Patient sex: M
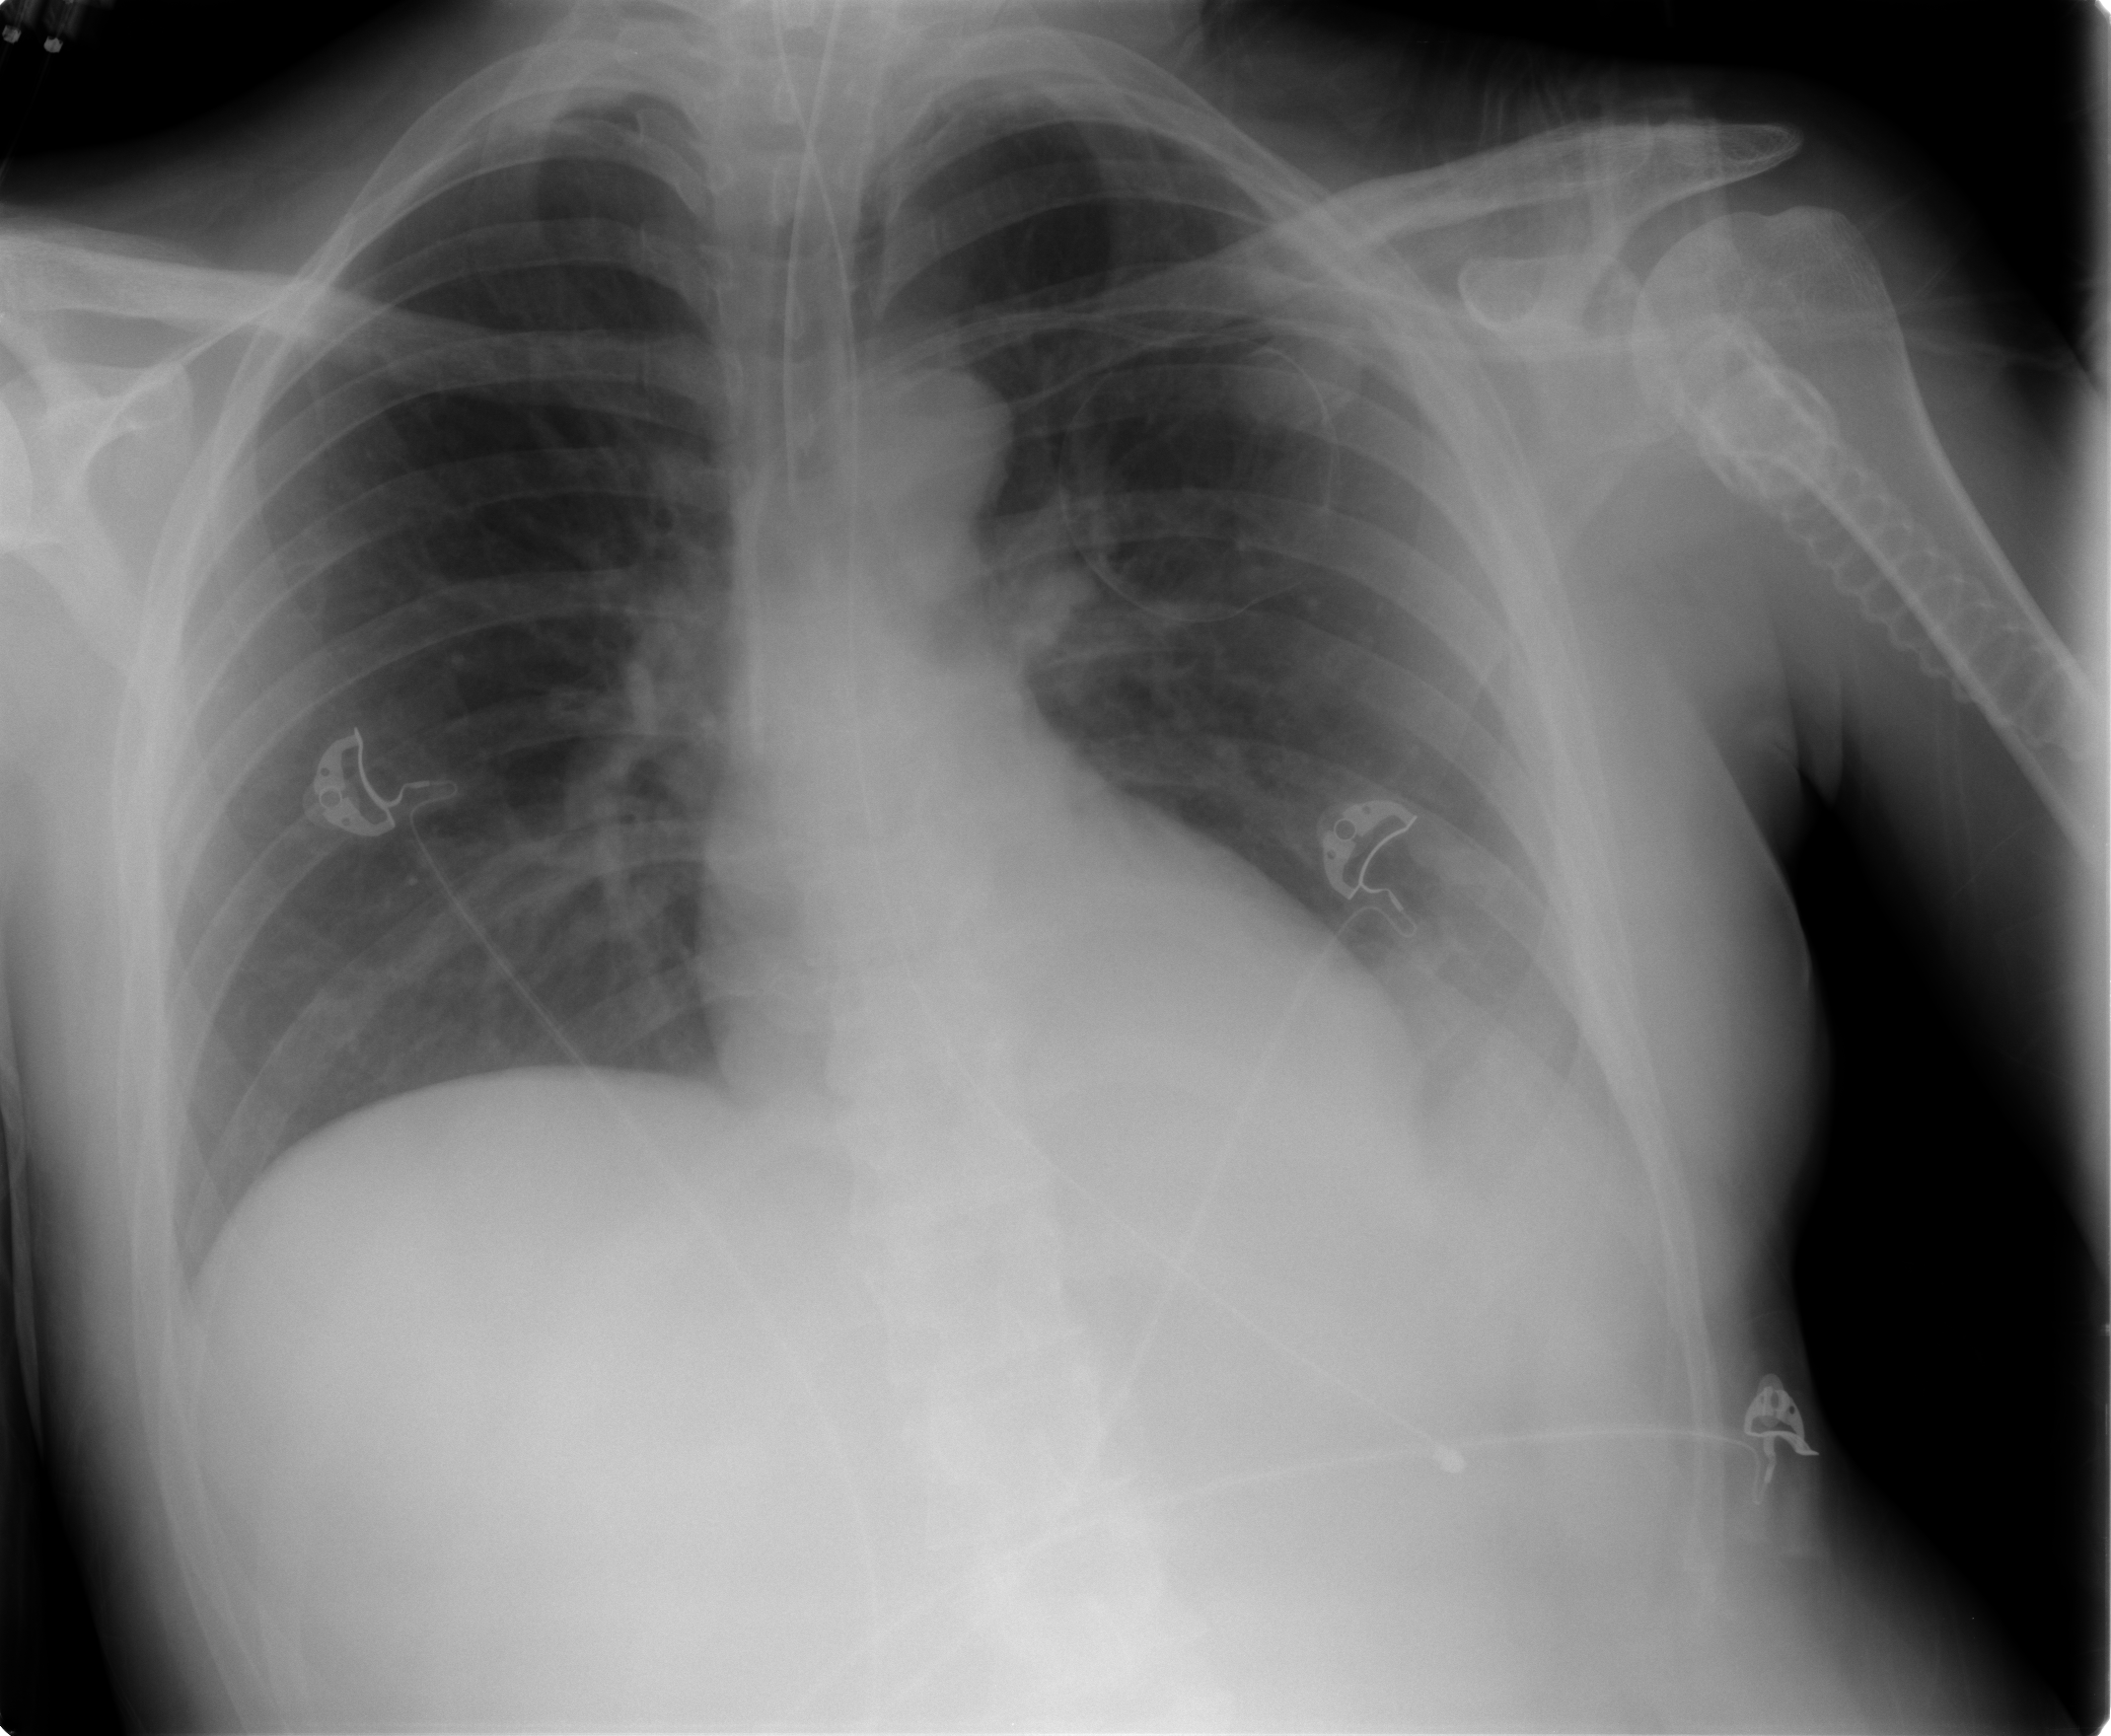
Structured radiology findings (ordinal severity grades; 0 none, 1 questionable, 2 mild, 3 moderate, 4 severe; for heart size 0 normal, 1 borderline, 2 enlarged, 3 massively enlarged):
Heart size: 1
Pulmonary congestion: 1
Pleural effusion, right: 0
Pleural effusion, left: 2
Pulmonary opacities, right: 0
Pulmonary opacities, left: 0
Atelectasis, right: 0
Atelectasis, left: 2